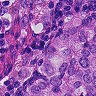
Metastatic tissue present: yes